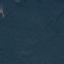
Land use / land cover: Forest